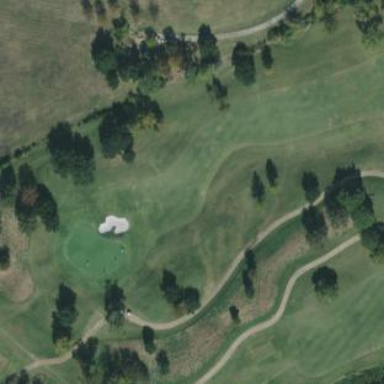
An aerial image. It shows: Golf fairway surrounded by grass.